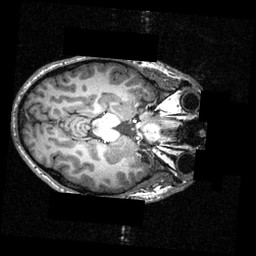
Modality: T1w
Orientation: axial
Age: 26
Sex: male
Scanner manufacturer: siemens
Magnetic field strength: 3.951 T
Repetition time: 1.5 s
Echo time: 0.00335 s